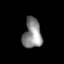
Tissue: lung
Cell type: Epithelial cells
Senescence score: 0.2224
Nuclear area (px): 538
Mean DAPI intensity: 138.145